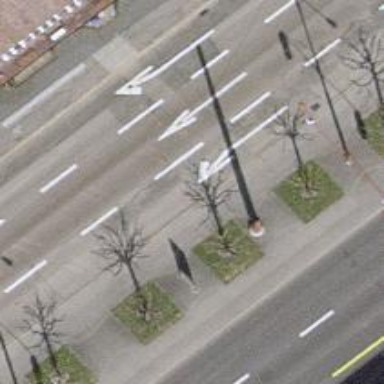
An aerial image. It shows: Avenue lined with deciduous broadleaved trees.